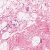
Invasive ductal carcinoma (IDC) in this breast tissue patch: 0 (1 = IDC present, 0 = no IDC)